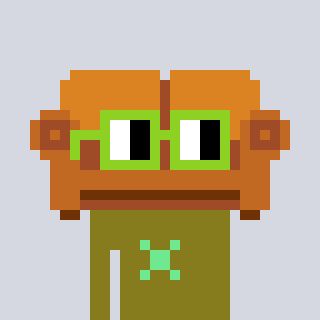
a pixel art character with square light green glasses, a couch-shaped head and a gunk-colored body on a cool background